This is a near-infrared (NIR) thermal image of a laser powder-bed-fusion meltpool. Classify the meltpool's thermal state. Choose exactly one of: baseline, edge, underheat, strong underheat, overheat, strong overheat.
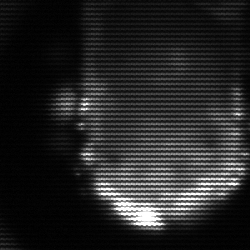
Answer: baseline